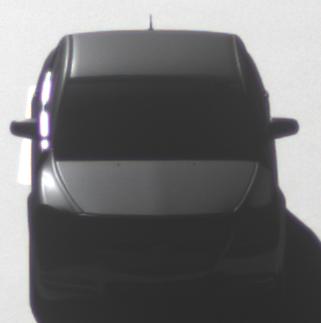
Make: Chevrolet
Model: Malibu 2.4
Detailed model: Malibu
Model produced from: 2012/07
Model produced until: 2014/08
Doors: 4
Color: black
Road condition: dry road
Daytime: morning or afternoon
Contrast: high contrast